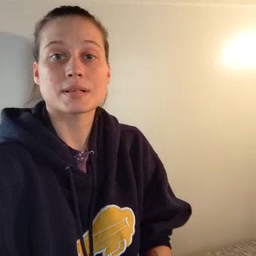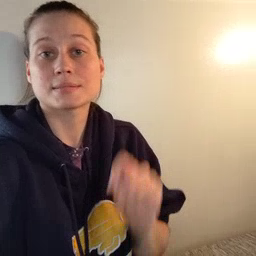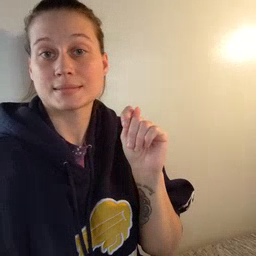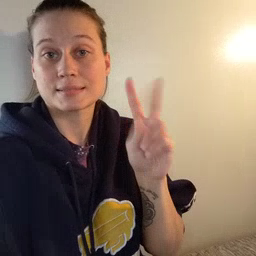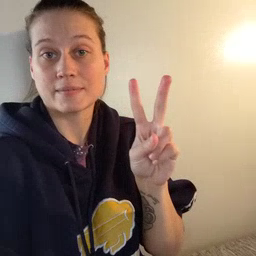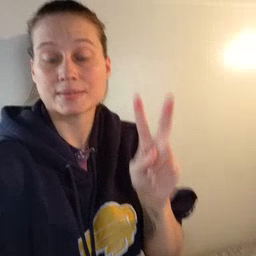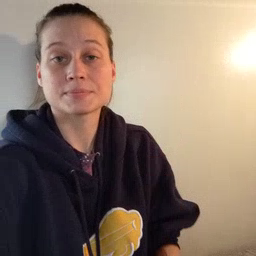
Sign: TV